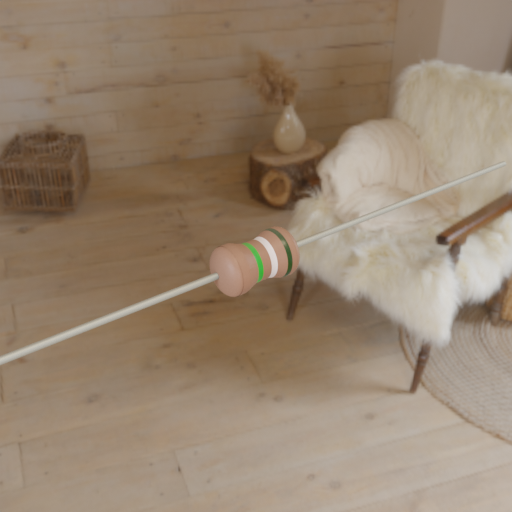
Resistor colour bands (in order): green, white, black